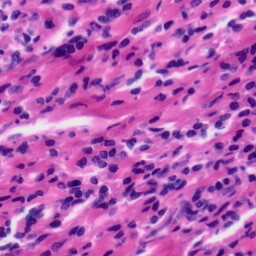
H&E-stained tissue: Tonsil